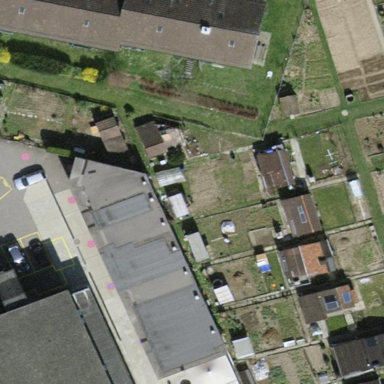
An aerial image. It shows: Group of garages.